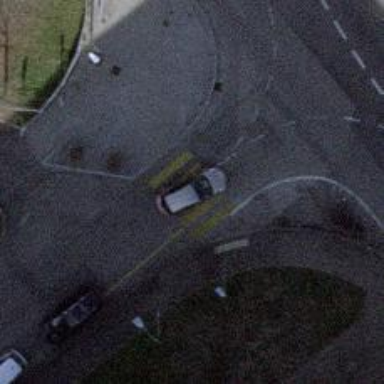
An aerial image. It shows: Zebra crossing for pedestrians.